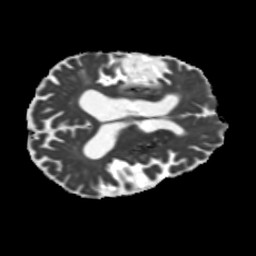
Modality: MD
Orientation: axial
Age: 71
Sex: male
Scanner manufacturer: siemens
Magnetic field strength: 3 T
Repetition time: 5.25 s
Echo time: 0.08 s